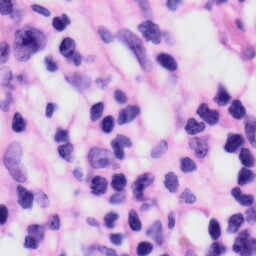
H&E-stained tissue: Skin